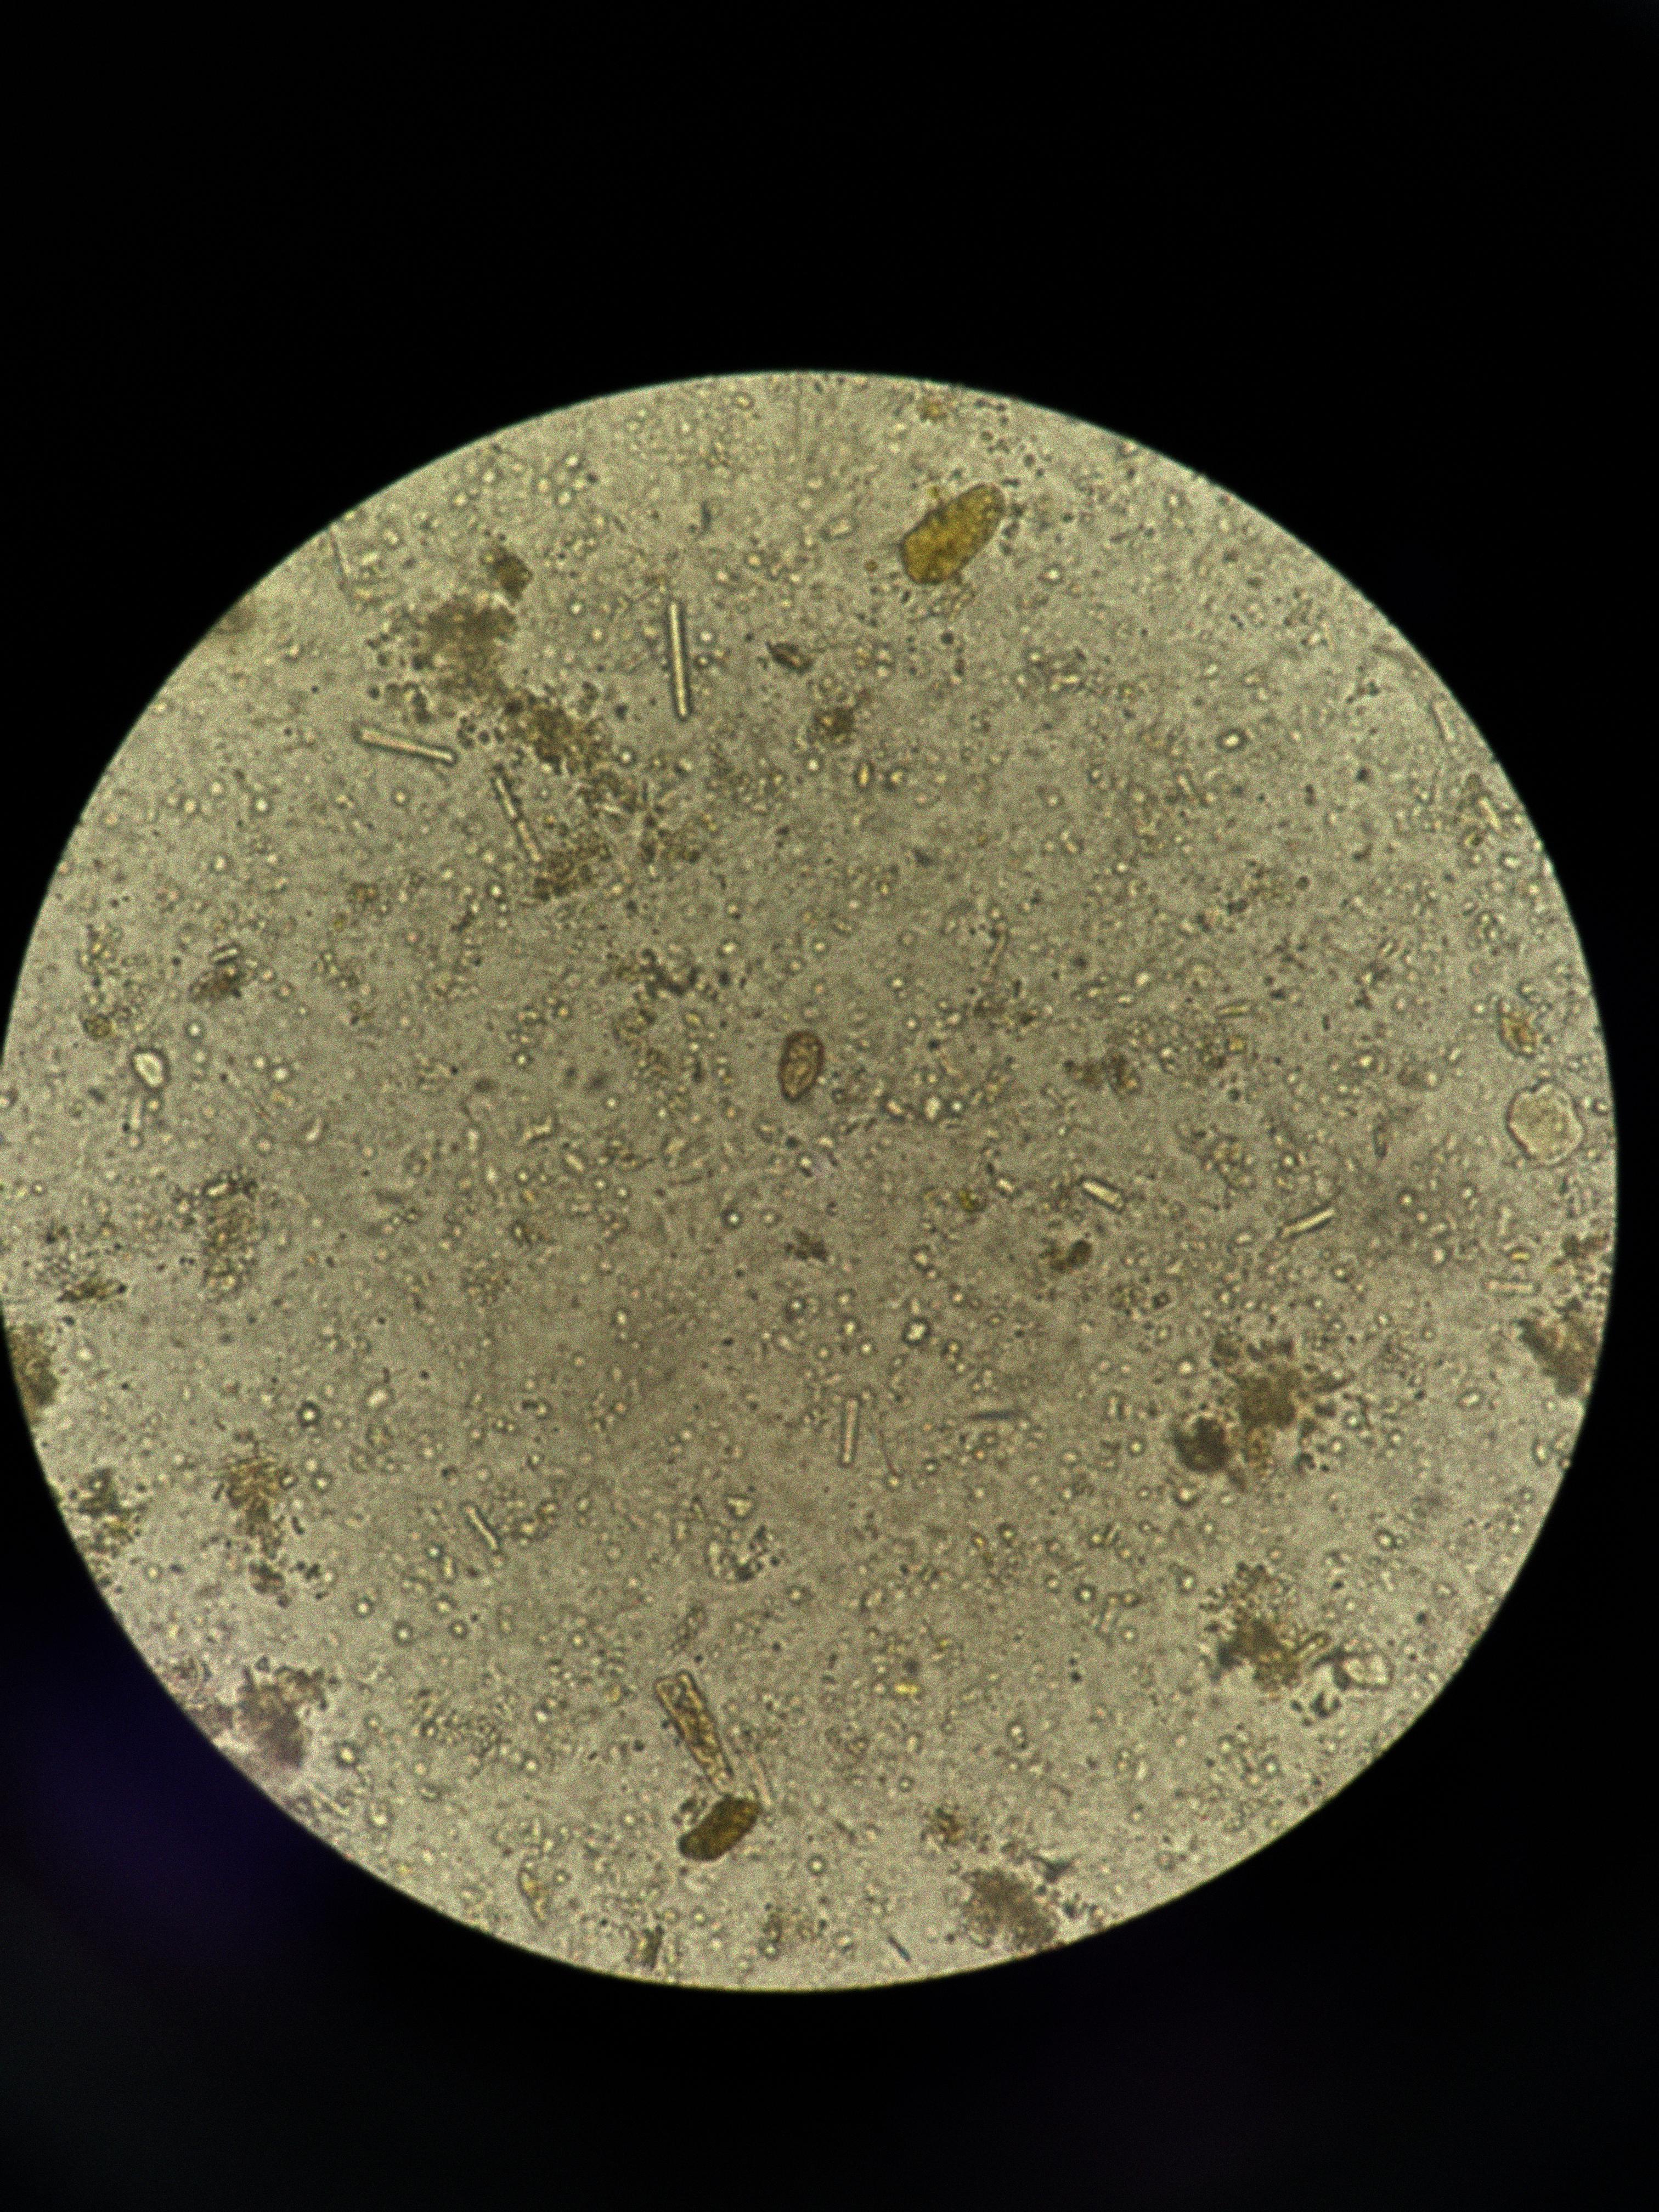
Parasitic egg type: Opisthorchis viverrine